【题型】填空题　【知识点】平面几何　【难度】hard
在梯形 $ABCD$ 中，$AB // CD$，$AD=1$，$AB=3$，$CD=1$，$\vec{AC} \cdot \vec{AB} = \frac{3}{2}$，点 $M$ 满足 $\vec{AM} = \frac{1}{3}\vec{AB}$，则 $\angle BAD =$ \_\_\_\_\_\_；若 $BD$ 与 $CM$ 相交于点 $P$，$N$ 为线段 $AC$ 延长线上的动点，则 $\vec{NP} \cdot \vec{NB}$ 的最小值为\_\_\_\_\_\_。
【解答】

\noindent \textbf{【答案】} $\boldsymbol{\dfrac{2\pi}{3}}$ \qquad $\boldsymbol{\dfrac{23}{36}}$

\vspace{0.2cm}
\noindent \textbf{【分析】} 结合图形，利用向量的加减运算和数量积的定义化简计算即可求得$\angle BAD$；接着根据条件建立平面直角坐标系，设$N\left(\dfrac{1}{2}t,\dfrac{\sqrt{3}}{2}t\right)$，运用向量数量积的坐标运算式，将$\overrightarrow{NP}\cdot\overrightarrow{NB}$化成关于$t$的二次函数，利用其图象特征即得$\overrightarrow{NP}\cdot\overrightarrow{NB}$的最小值.

\vspace{0.2cm}
\noindent \textbf{【解析】}

\vspace{0.2cm}
\noindent 由图知，$\overrightarrow{AC}\cdot\overrightarrow{AB}=(\overrightarrow{AD}+\overrightarrow{DC})\cdot\overrightarrow{AB}=\overrightarrow{AD}\cdot\overrightarrow{AB}+\overrightarrow{DC}\cdot\overrightarrow{AB}=3\cos\angle DAB+3=\dfrac{3}{2}$，
解得，$\cos\angle DAB=-\dfrac{1}{2}$，因$0<\angle DAB<\pi$，则$\angle DAB=\dfrac{2\pi}{3}$；
如图建立平面直角坐标系，因$\angle DAB=\dfrac{2\pi}{3}$，$AB\parallel CD$，$AD=CD=1$，易得$\triangle ACD$.

\vspace{0.2cm}
\noindent 则$A(0,0)$，$B(3,0)$，$C\left(\dfrac{1}{2},\dfrac{\sqrt{3}}{2}\right)$，$D\left(-\dfrac{1}{2},\dfrac{\sqrt{3}}{2}\right)$，$M(1,0)$，直线$CM$的方程为：$\sqrt{3}x+y-\sqrt{3}=0$，
直线$BD$的方程为：$\sqrt{3}x+7y-3\sqrt{3}=0$，两直线联立得$\begin{cases} x=\dfrac{2}{3} \\ y=\dfrac{\sqrt{3}}{3} \end{cases}$，即$P\left(\dfrac{2}{3},\dfrac{\sqrt{3}}{3}\right)$，
因$N$为线段$AC$延长线上的动点，故可设$N\left(\dfrac{1}{2}t,\dfrac{\sqrt{3}}{2}t\right)$，则$t>1$，
于是，$\overrightarrow{NP}\cdot\overrightarrow{NB}=\left(\dfrac{2}{3}-\dfrac{1}{2}t,\dfrac{\sqrt{3}}{3}-\dfrac{\sqrt{3}}{2}t\right)\cdot\left(3-\dfrac{1}{2}t,-\dfrac{\sqrt{3}}{2}t\right)$
$=\left(\dfrac{2}{3}-\dfrac{1}{2}t\right)\left(3-\dfrac{1}{2}t\right)+\left(\dfrac{\sqrt{3}}{3}-\dfrac{\sqrt{3}}{2}t\right)\left(-\dfrac{\sqrt{3}}{2}t\right)=t^2-\dfrac{7}{3}t+2=\left(t-\dfrac{7}{6}\right)^2+\dfrac{23}{36}$，
因$t>1$，故当$t=\dfrac{7}{6}$时，$\overrightarrow{NP}\cdot\overrightarrow{NB}$取得最小值，为$\dfrac{23}{36}$.
故答案为：$\boldsymbol{\dfrac{2\pi}{3}}$；$\boldsymbol{\dfrac{23}{36}}$

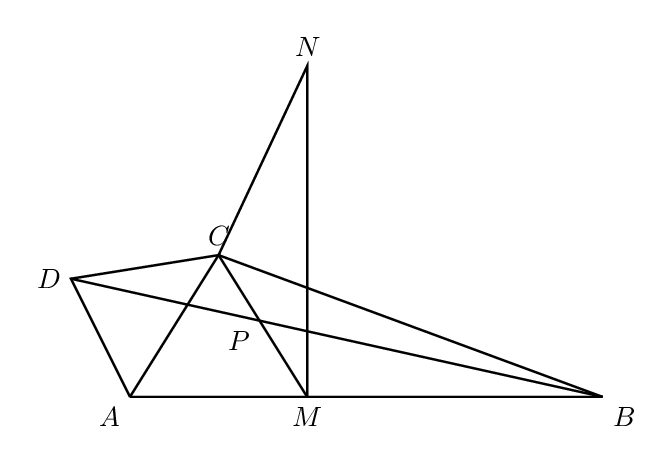
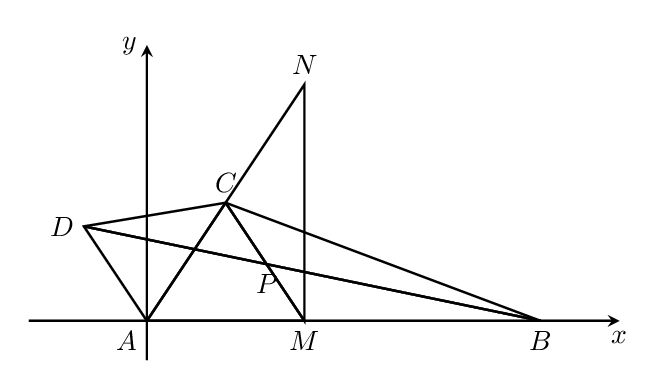